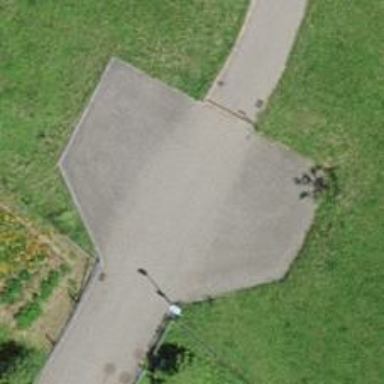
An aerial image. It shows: Turning circle on the road.